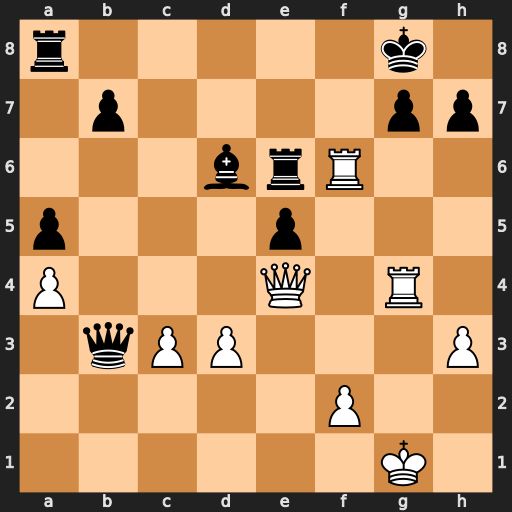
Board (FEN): r5k1/1p4pp/3brR2/p3p3/P3Q1R1/1qPP3P/5P2/6K1
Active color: w
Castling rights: -
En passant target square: -
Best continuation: Rxe6 Qxe6 Qxb7 Qxg4+ hxg4